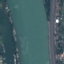
Label: River